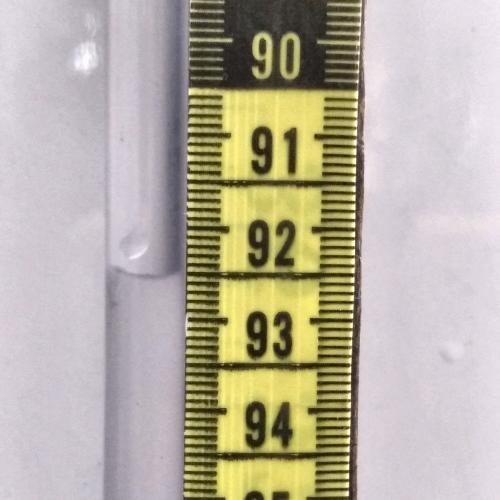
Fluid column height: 92.5 cm